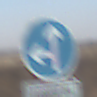
Verkehrszeichen: VorgeschriebeneFahrtrichtungGeradeausOderLinks
Zusatzzeichen unten: SonstigeFahrzeugePersonengruppenFrei3
Umgebung: Outdoor, Suburban
Tageszeit: SunriseSunset
Wetter: PartlyCloudy
Licht: Natural
Jahreszeit: Winter
Kontrast: MediumContrast